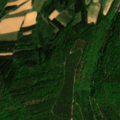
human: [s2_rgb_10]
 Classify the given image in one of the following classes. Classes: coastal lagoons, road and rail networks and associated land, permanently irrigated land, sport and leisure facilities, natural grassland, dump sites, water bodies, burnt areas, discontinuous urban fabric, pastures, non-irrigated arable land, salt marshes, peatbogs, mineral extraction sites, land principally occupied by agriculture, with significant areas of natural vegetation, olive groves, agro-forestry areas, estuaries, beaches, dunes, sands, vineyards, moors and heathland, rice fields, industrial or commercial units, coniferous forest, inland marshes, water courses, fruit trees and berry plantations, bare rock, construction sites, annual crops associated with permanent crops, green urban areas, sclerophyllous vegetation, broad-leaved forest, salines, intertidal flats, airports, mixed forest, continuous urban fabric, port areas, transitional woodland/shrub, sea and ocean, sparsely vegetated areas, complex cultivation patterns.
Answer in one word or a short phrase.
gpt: discontinuous urban fabric, non-irrigated arable land, broad-leaved forest, mixed forest